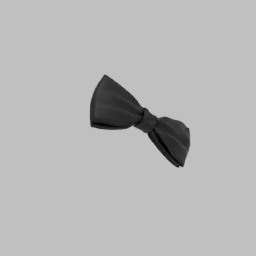
Label: people